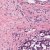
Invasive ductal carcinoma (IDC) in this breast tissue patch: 1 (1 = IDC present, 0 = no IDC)